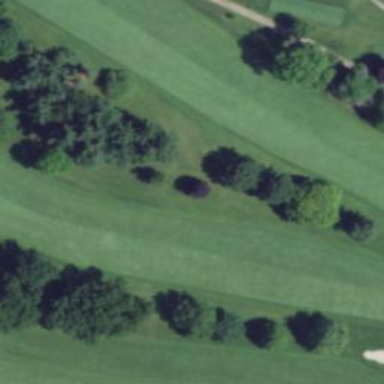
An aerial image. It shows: Golf hole.